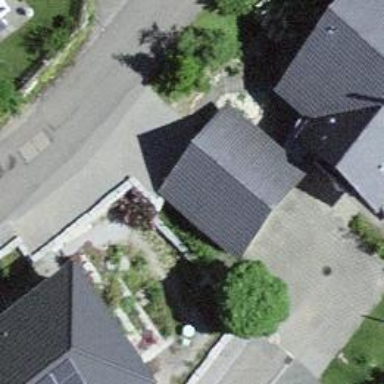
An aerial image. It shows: Garage building.